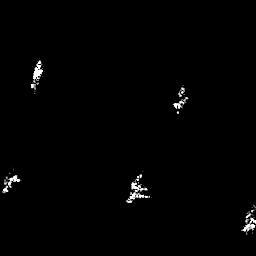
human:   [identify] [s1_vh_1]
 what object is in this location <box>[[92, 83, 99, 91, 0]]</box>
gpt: <ref>1 small ship at the bottom right</ref>